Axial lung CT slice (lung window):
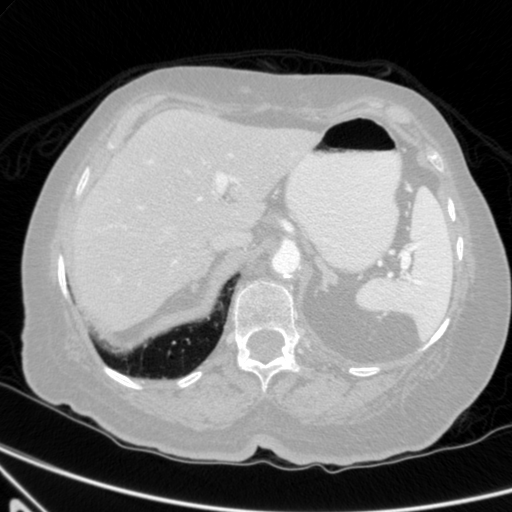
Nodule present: no